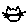
Label: cat